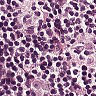
Metastatic tissue present: yes